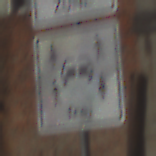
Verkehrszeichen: CarsharingfahrzeugeFrei
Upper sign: BeginnEingeschraenktesHalteverbotZone
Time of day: MorningAfternoon
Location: Outdoor (Suburban)
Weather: PartlyCloudy
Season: NotSpecified
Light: Natural